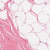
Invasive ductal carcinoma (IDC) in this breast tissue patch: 0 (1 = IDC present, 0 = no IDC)